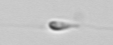
Label: flagellate_morphotype3